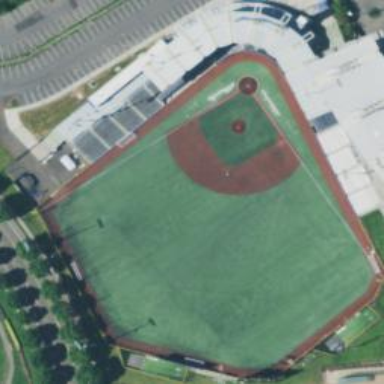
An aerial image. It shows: Baseball stadium for sports and leisure activities.